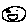
Label: smiley face